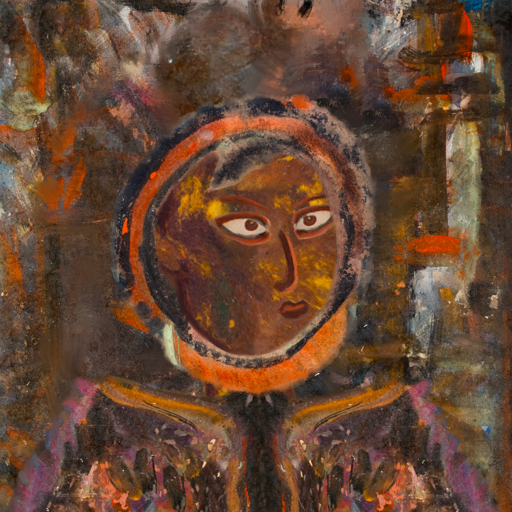
Background: GypsyQueen, Head And Neck Side: Comrade, Face Side: Roy_Bahadur, Bust: Gypsy_Queen, Hair Side: Childish, Head Accessory: Blank, Second Necklace: Blank, Necklace: Blank, Baby: Blank